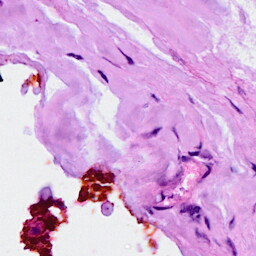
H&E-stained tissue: Breast